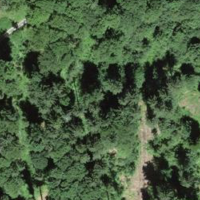
EUNIS habitat code: 43
Species observed at this site:
Lysimachia nemorum